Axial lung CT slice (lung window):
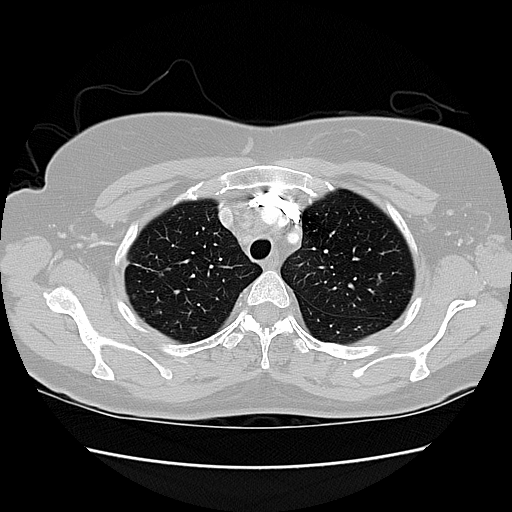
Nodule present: yes
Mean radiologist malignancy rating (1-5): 3